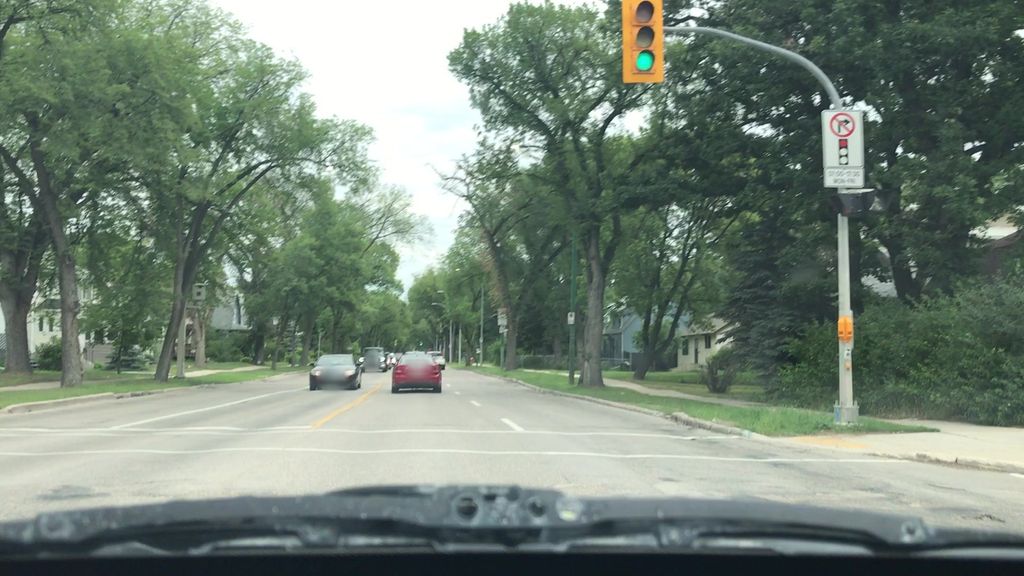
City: winnipeg